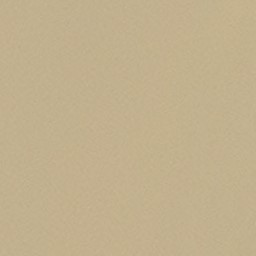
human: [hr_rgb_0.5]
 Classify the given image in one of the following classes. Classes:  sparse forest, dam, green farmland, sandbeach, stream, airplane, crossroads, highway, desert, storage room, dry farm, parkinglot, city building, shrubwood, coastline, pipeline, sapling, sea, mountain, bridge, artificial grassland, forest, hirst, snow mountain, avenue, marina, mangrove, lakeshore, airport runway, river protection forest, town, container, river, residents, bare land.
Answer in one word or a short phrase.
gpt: desert